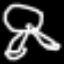
Label: frog